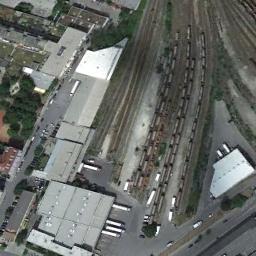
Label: railway_station